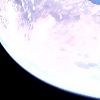
Label: sunburn